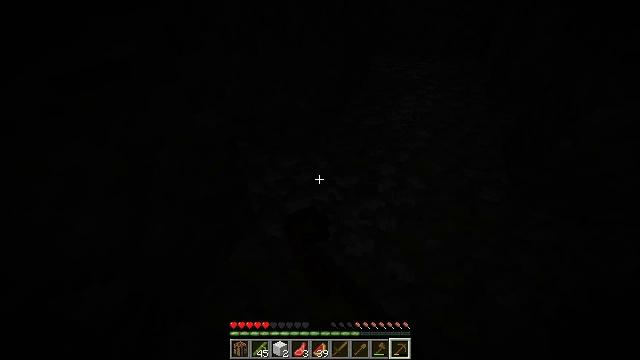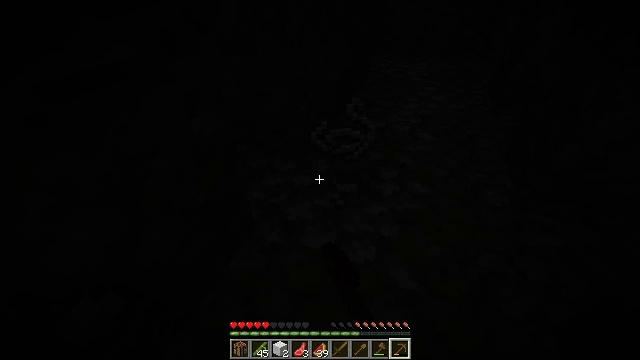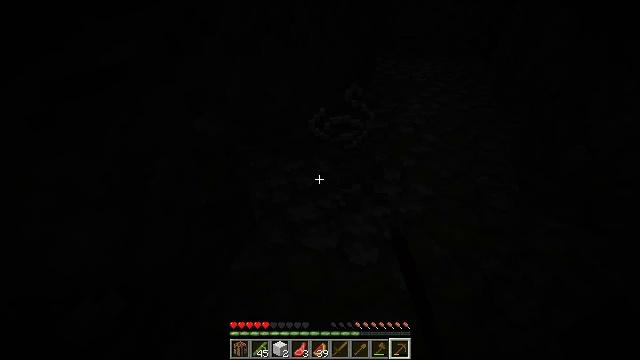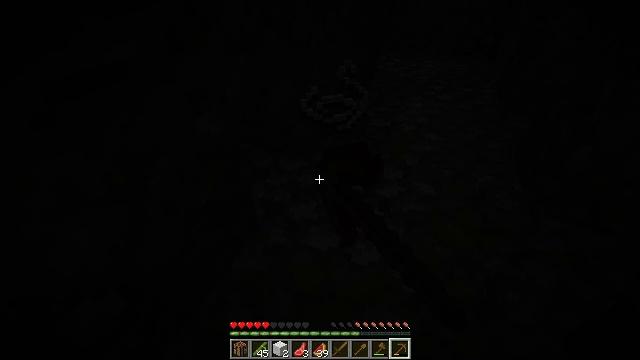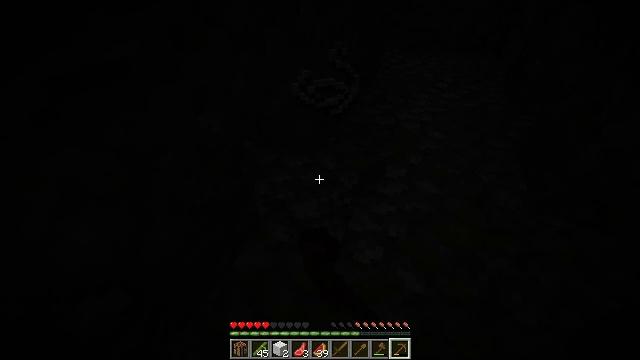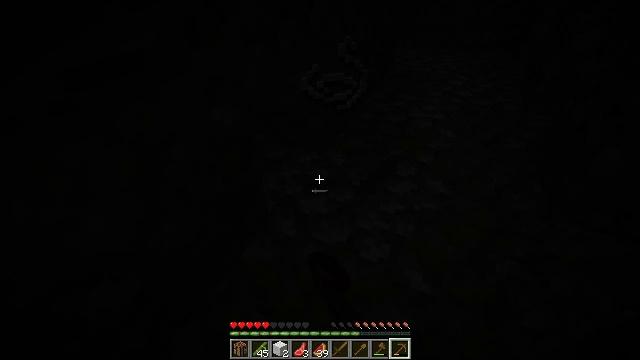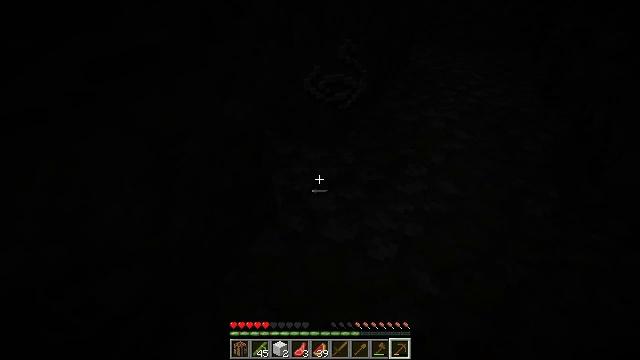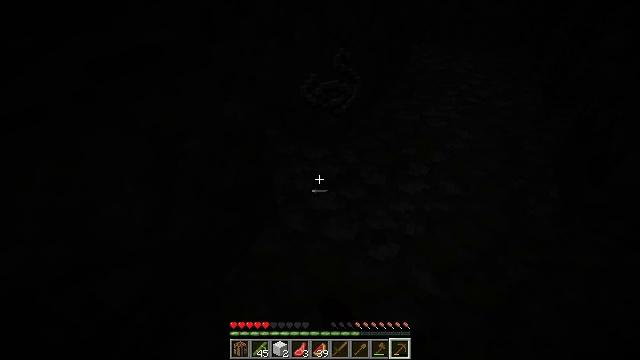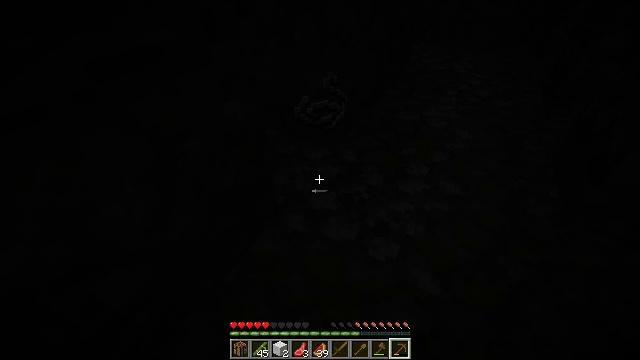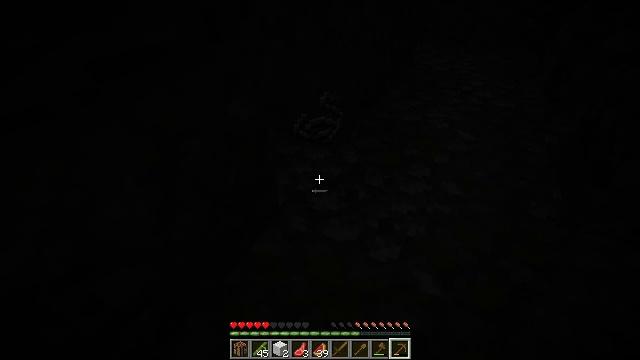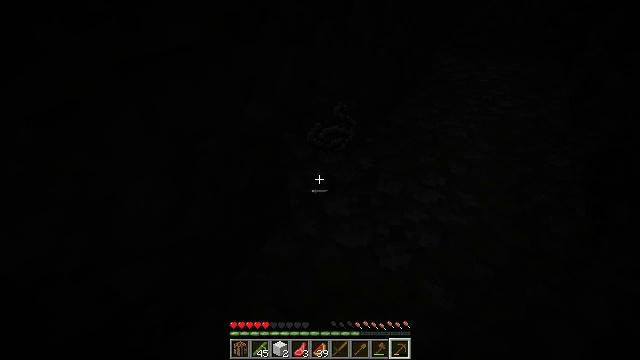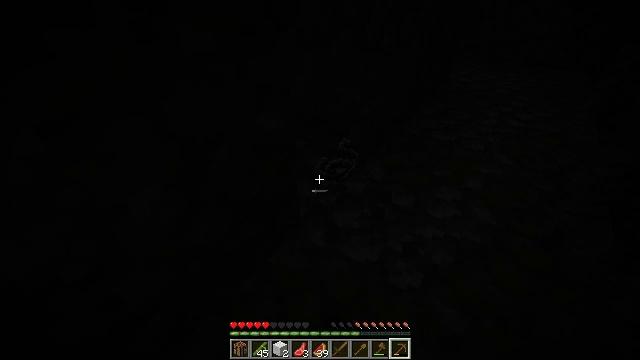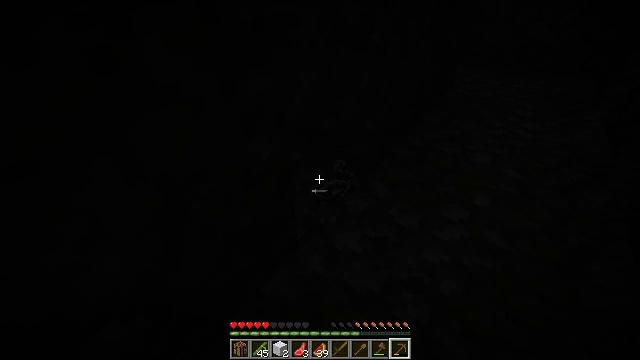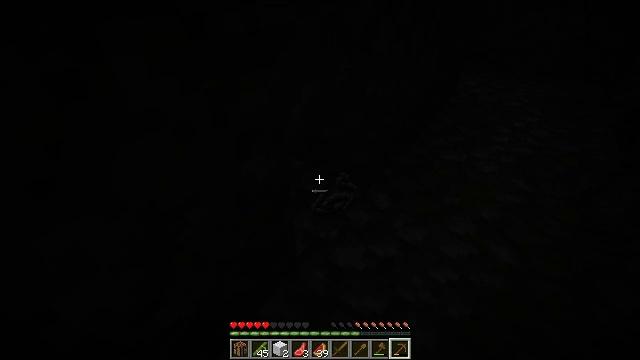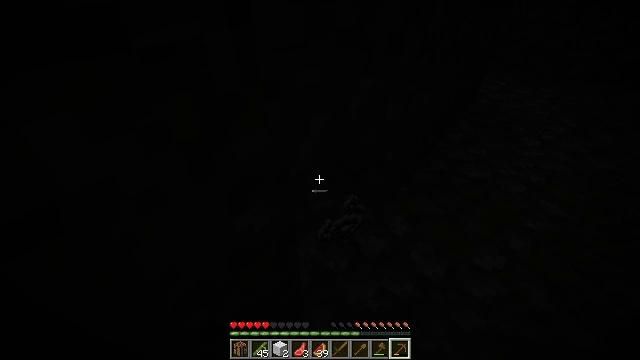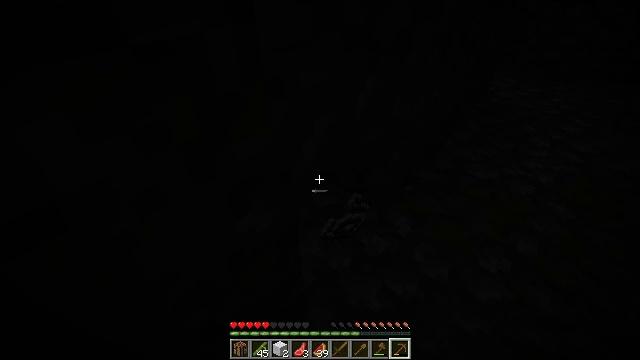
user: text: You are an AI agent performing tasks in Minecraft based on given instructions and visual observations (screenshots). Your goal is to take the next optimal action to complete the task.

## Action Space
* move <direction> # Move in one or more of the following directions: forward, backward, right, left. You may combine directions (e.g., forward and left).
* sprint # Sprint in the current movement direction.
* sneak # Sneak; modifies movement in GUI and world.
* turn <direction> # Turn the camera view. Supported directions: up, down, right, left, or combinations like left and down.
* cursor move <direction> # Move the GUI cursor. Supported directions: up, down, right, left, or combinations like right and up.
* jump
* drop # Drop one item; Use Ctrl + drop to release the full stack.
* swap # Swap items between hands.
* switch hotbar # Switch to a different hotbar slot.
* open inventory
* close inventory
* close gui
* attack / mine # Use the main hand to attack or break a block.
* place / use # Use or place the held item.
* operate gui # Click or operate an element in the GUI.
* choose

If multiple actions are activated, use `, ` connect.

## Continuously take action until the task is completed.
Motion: motion action
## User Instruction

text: Break the chiseled stone bricks for materials.
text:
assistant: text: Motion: attack / mine
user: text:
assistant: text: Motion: attack / mine
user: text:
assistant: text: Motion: attack / mine
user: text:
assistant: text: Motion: attack / mine
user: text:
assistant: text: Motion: turn left
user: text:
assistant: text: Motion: turn left, attack / mine
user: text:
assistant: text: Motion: attack / mine
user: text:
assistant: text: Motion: attack / mine
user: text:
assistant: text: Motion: no_op
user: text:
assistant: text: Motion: turn left, attack / mine
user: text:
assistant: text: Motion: move forward, turn left and up, attack / mine
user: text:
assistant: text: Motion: move forward, attack / mine
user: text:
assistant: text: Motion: move forward
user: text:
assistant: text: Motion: move forward, turn left, attack / mine
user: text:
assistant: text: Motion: turn left, attack / mine
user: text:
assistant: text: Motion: no_op
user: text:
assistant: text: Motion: turn left and down, attack / mine
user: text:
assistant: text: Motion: turn down, attack / mine
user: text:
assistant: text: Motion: turn right and down, attack / mine
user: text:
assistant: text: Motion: turn right and down, attack / mine
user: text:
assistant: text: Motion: turn right and down, attack / mine
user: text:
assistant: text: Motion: turn right and down, attack / mine
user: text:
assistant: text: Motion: turn right and down, attack / mine
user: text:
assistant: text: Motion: turn right, attack / mine
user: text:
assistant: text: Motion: turn right, attack / mine
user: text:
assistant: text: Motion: turn right and up, attack / mine
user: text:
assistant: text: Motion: turn right and up, attack / mine
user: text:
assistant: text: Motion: turn right and up, attack / mine
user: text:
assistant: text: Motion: turn right, attack / mine
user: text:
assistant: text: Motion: turn right, attack / mine